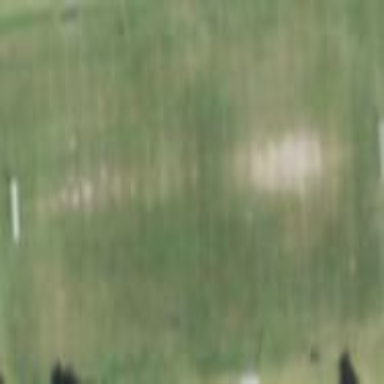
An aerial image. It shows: Grass pitch designated for soccer.